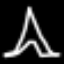
Label: The Eiffel Tower